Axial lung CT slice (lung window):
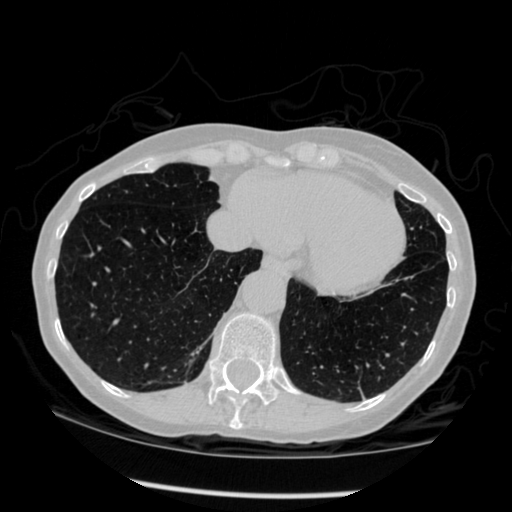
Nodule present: no